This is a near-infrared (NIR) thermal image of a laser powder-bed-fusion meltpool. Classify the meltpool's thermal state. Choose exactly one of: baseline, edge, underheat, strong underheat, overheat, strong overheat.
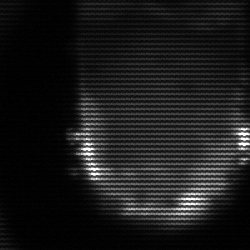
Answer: baseline